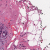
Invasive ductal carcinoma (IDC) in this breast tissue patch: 0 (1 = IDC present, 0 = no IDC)